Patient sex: M
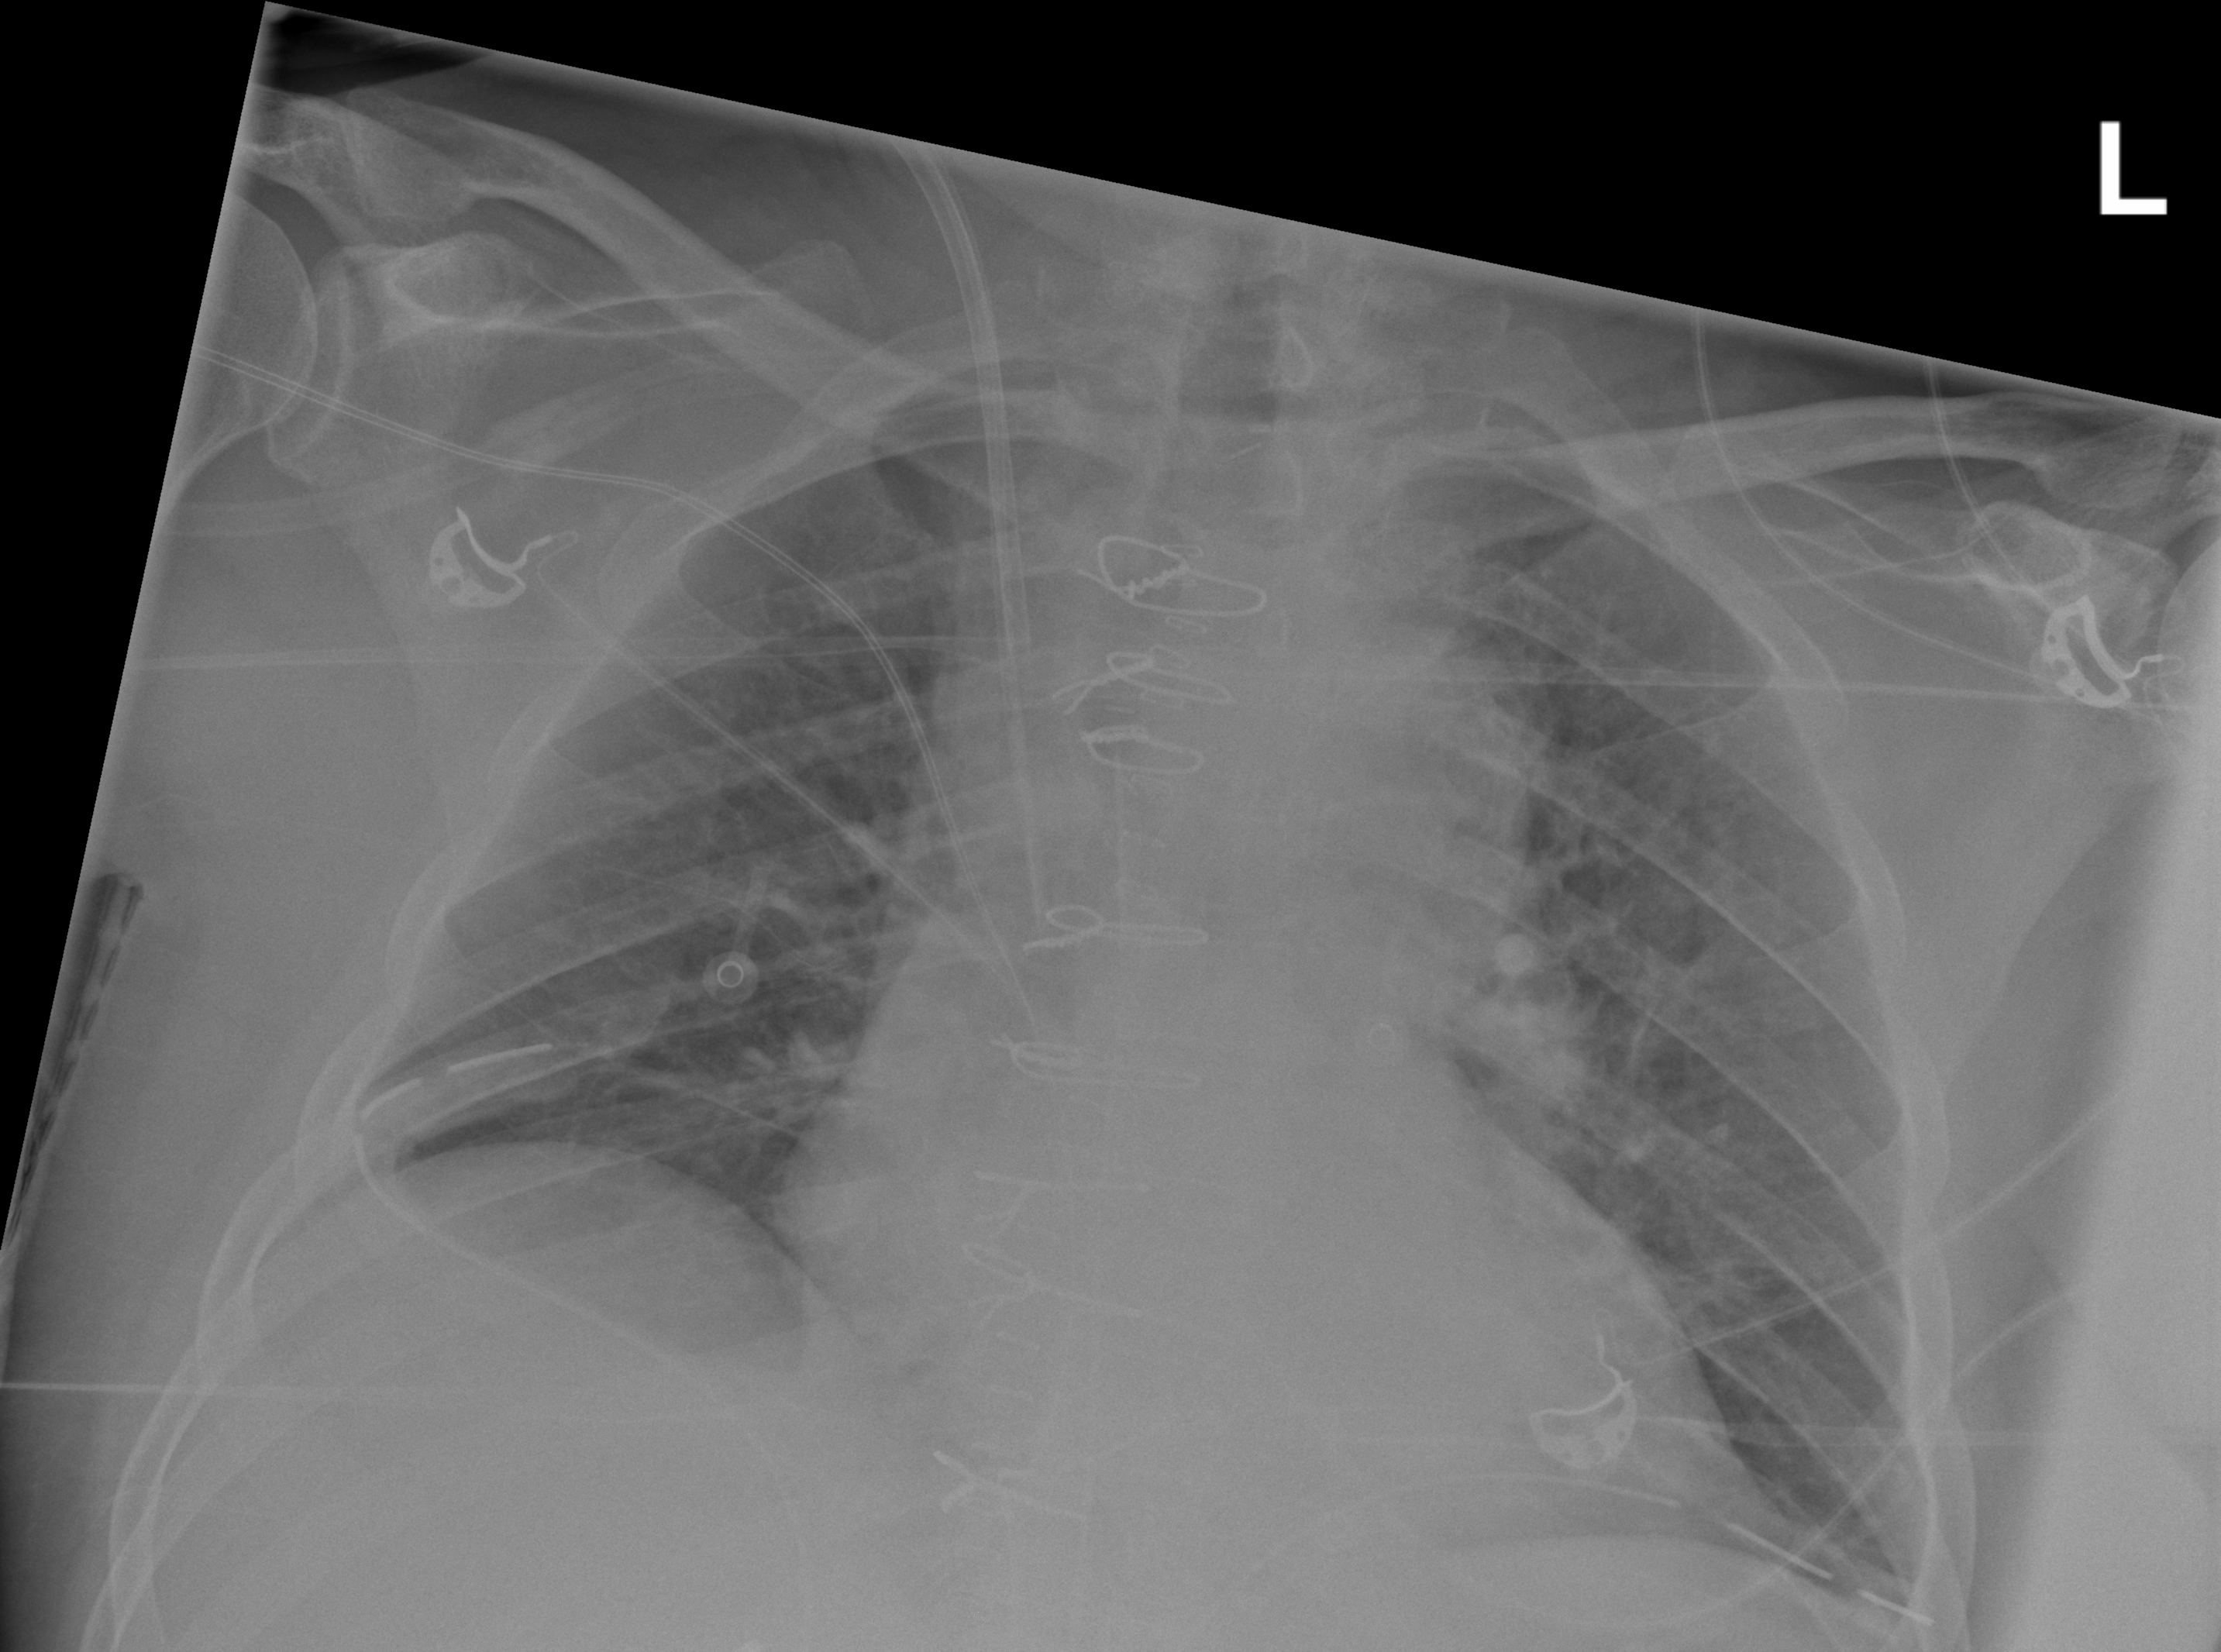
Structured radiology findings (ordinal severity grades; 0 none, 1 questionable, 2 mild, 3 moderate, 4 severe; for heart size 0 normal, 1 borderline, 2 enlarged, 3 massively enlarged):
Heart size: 2
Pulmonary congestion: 1
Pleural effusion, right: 0
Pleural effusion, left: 0
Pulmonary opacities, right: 0
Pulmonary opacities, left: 0
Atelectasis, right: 0
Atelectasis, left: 0